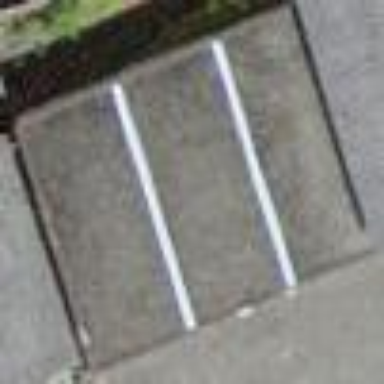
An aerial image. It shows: Group of garages.